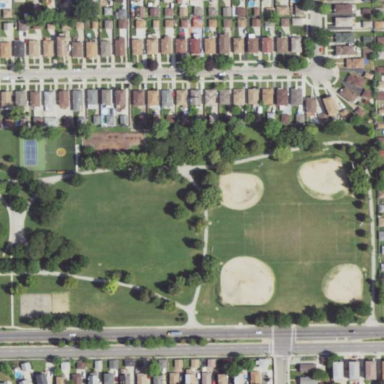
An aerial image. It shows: Recreation ground.